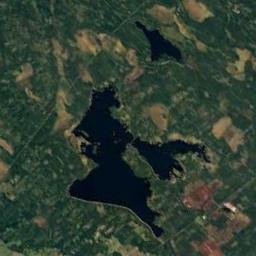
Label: lake